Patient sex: F
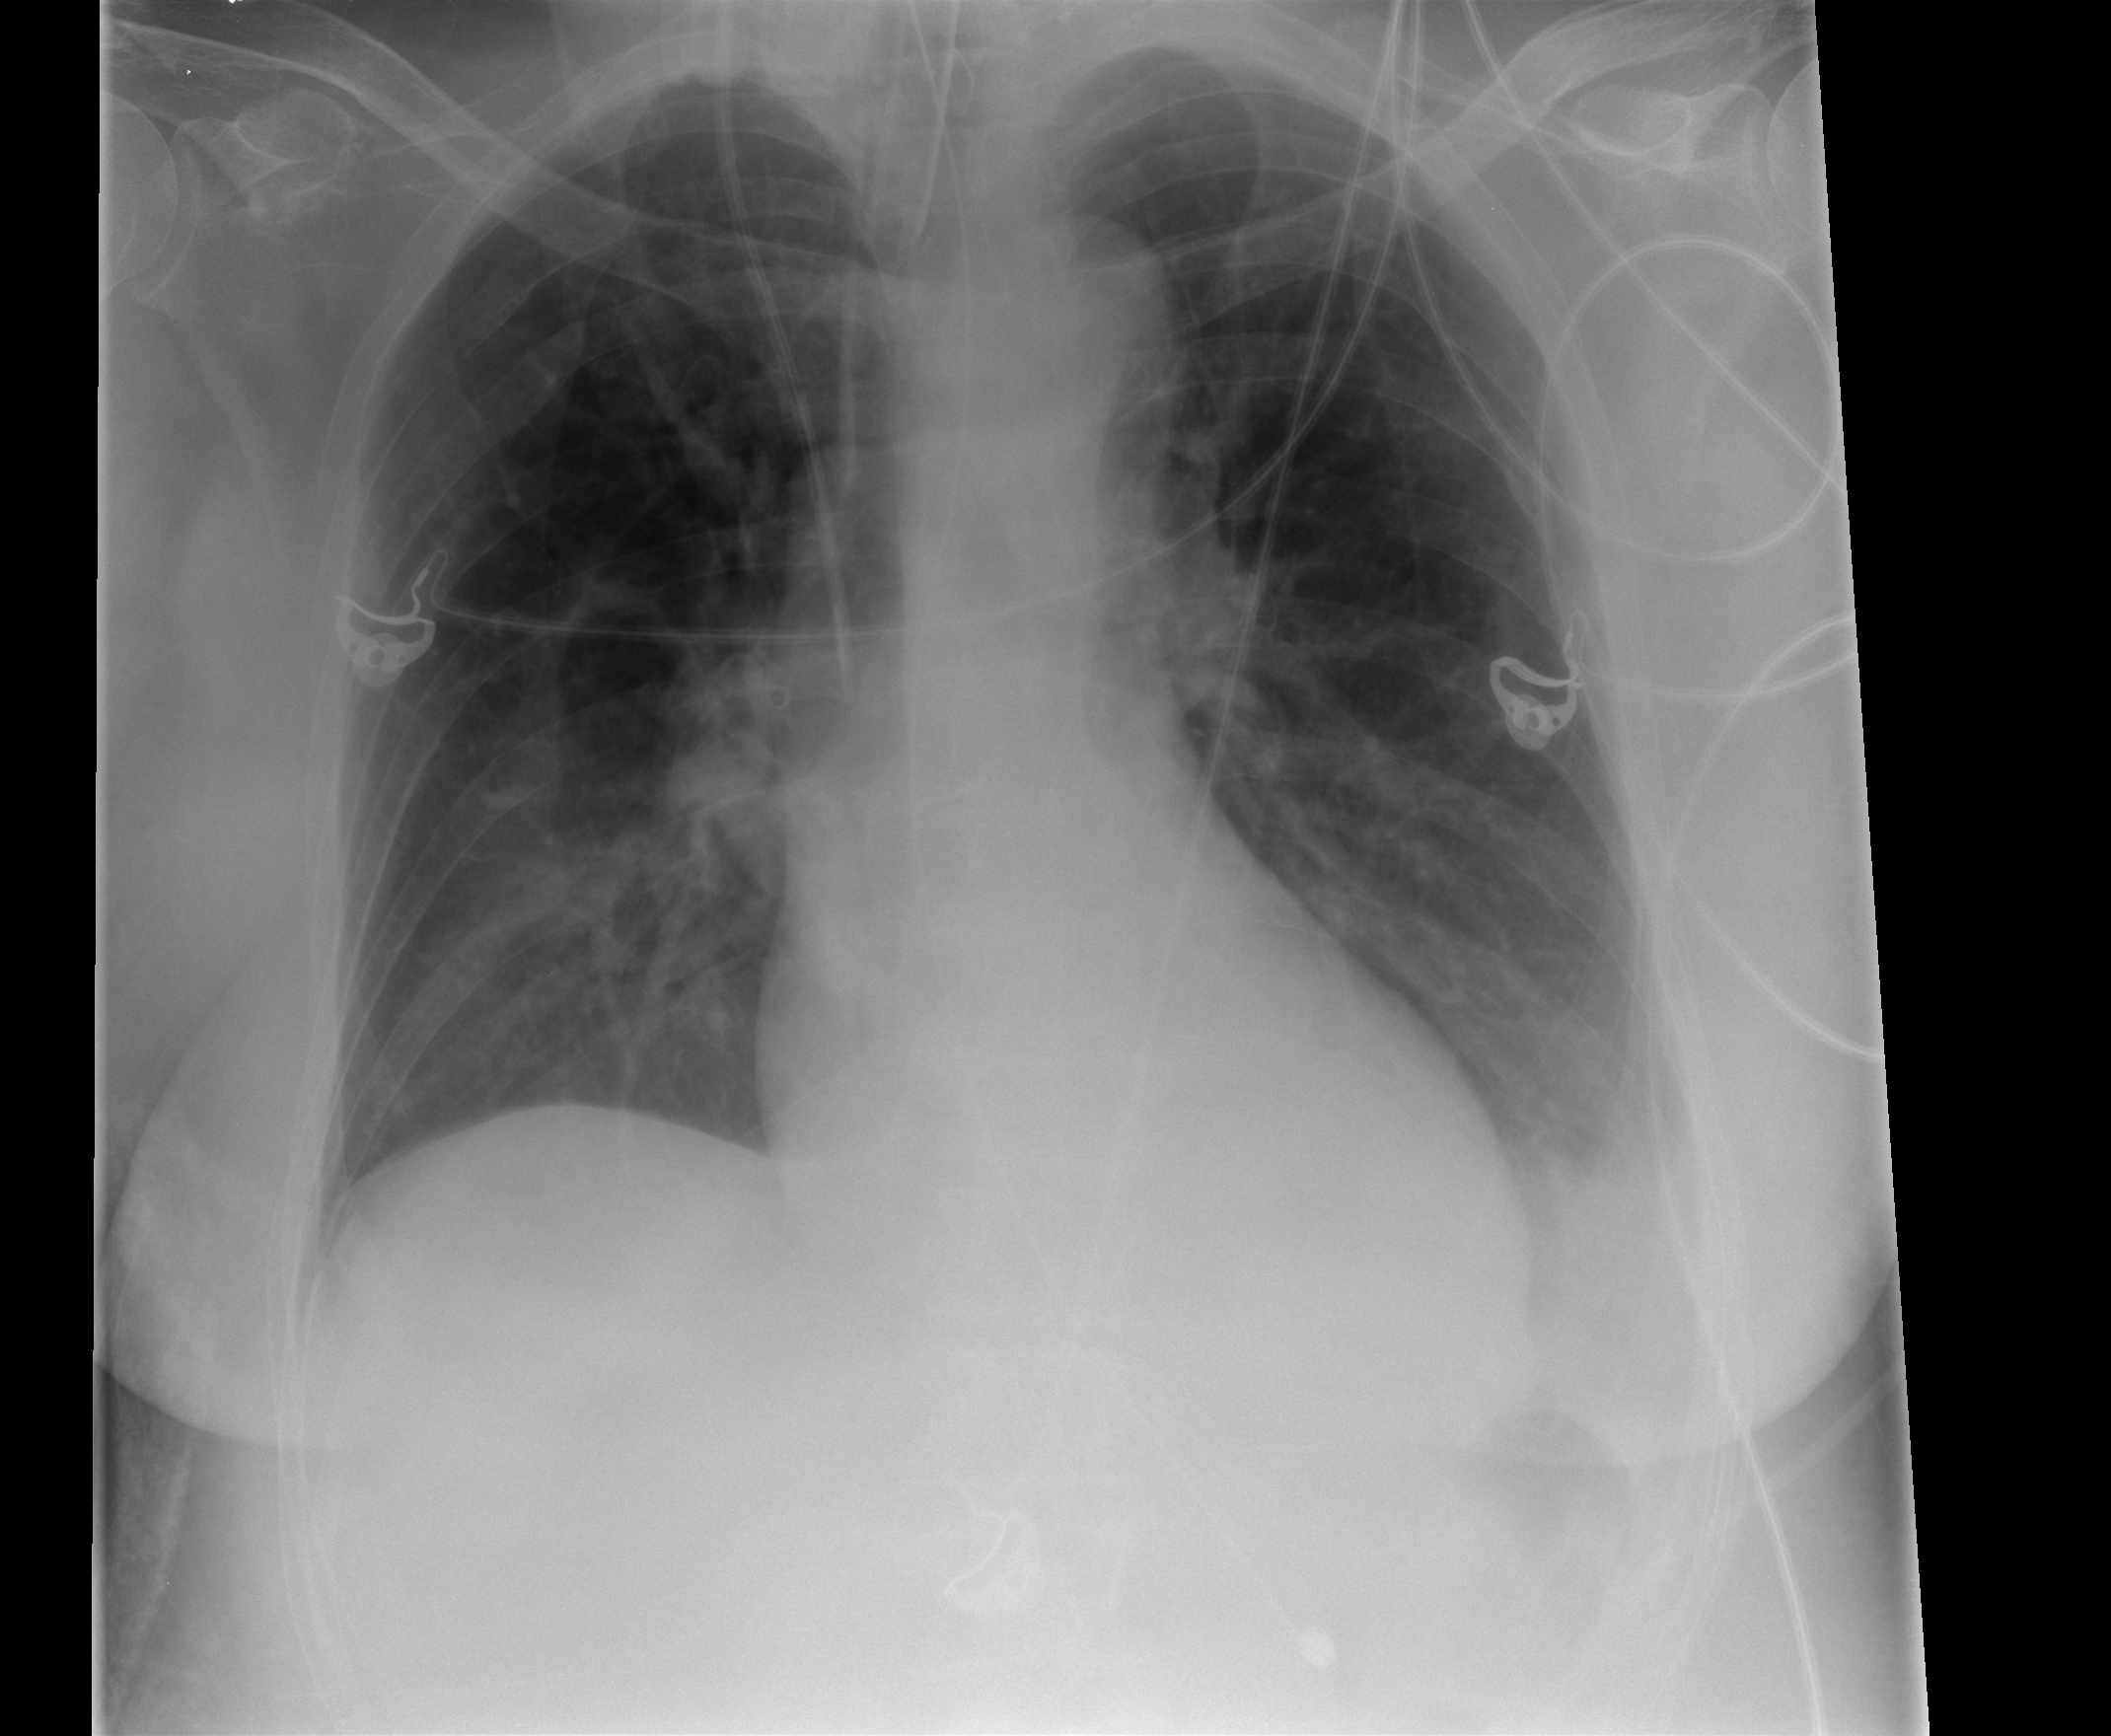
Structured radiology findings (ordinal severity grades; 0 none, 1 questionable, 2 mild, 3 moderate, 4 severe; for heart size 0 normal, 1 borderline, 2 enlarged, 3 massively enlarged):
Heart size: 0
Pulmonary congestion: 2
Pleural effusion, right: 0
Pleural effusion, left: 2
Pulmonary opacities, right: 0
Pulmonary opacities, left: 0
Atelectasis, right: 0
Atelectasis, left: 2